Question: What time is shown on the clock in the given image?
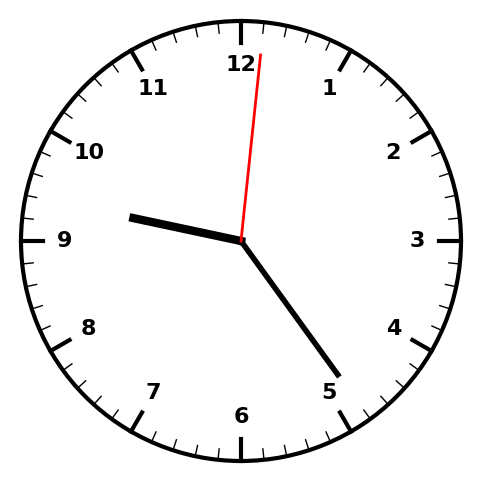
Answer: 09:24:01